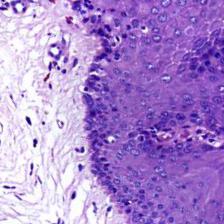
Diagnosis: Normal